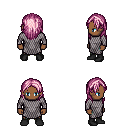
a pixel art fantasy rpg character, male body template, human, dark skin, chain mail, teal pants, pink long hairstyle, black shoes, four views (front, back, left, right), 2x2 character sprite sheet, small pixel art, hard edges, no anti-aliasing